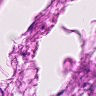
Metastatic tissue present: no